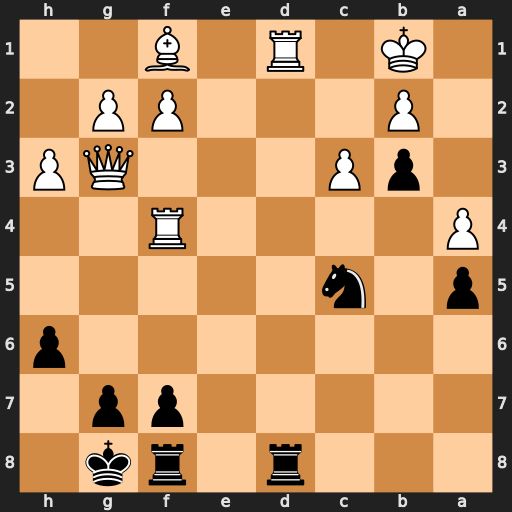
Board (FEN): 3r1rk1/5pp1/7p/p1n5/P4R2/1pP3QP/1P3PP1/1K1R1B2
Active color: b
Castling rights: -
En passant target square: -
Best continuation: Rxd1#